Field crop: tomato
Growth stage: 1
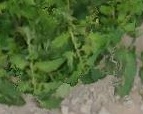
Species: tomato